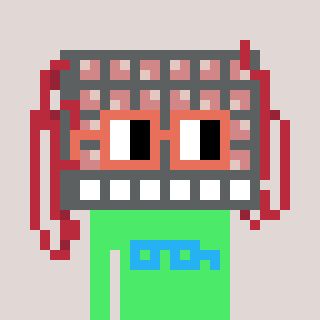
a pixel art character with square orange glasses, a turing-shaped head and a teal-colored body on a warm background